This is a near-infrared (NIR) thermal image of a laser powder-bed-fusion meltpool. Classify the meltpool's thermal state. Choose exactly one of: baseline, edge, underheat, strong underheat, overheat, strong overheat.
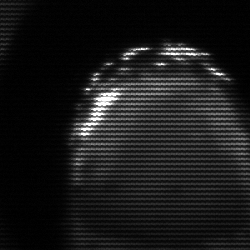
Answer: edge